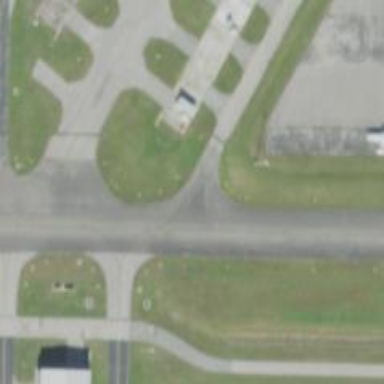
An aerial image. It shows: View of taxiway at the airport.